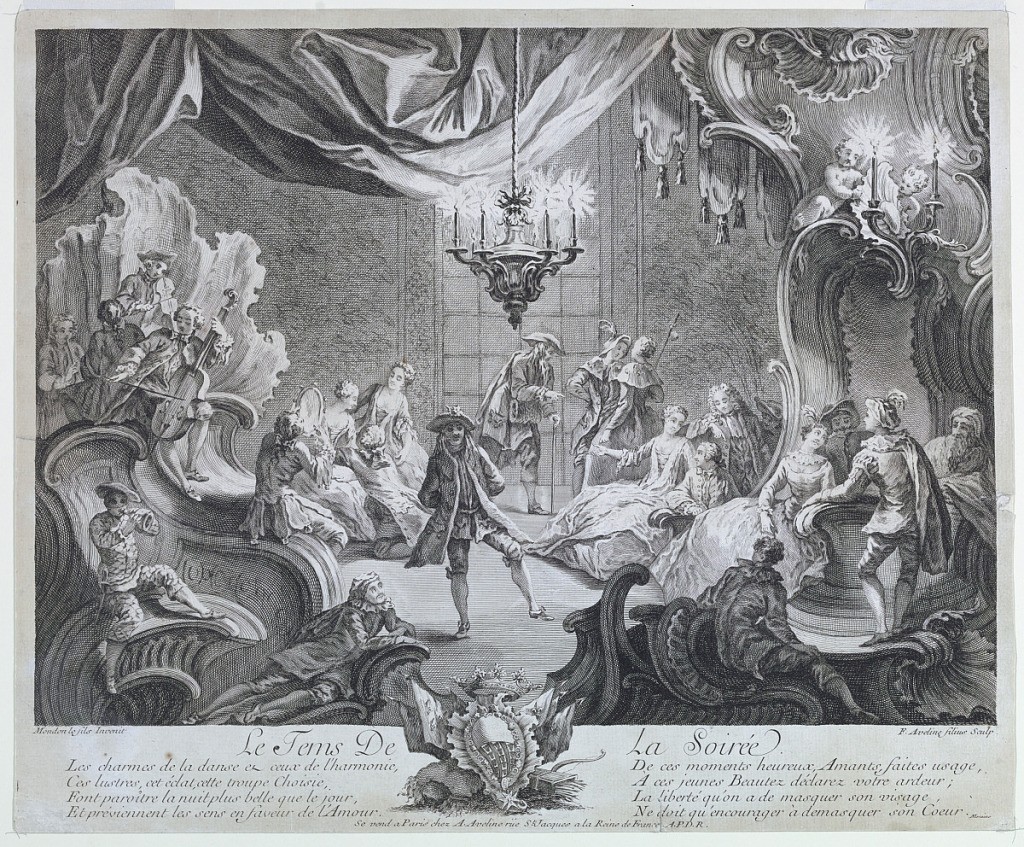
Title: Le Temps De La Soirée, from a set of the hours of the day
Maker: François-Thomas Mondon, French, 1709 – 1755
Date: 1738
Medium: Engraving and etching on paper
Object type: Print
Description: In a rocaille framing. An unidentified coat of artms bottom center.